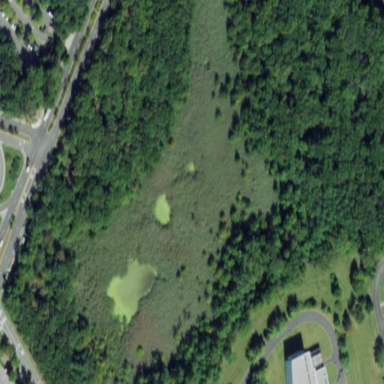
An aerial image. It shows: Wetland area characterized by wet meadow.